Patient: sex M, age 57
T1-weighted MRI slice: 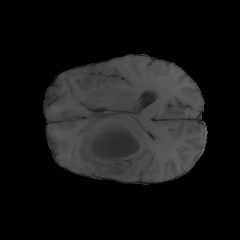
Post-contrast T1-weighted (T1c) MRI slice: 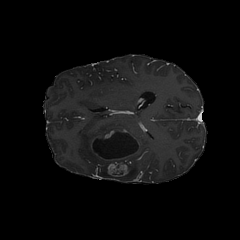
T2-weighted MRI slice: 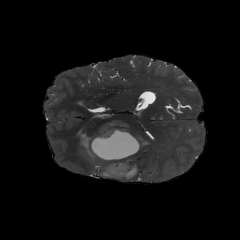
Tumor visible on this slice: yes
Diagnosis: Glioblastoma, IDH-wildtype
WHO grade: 4